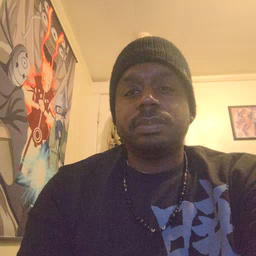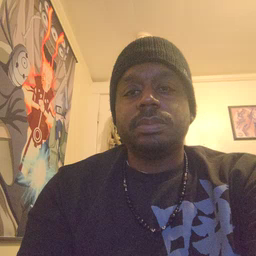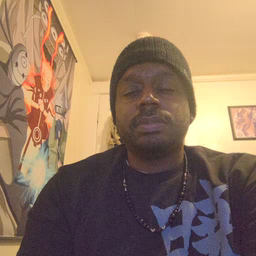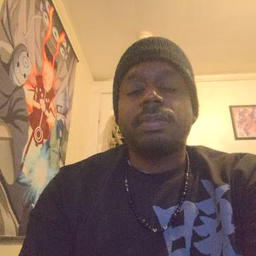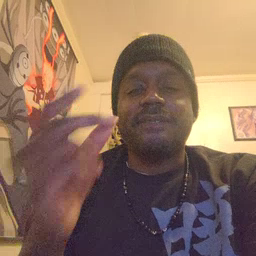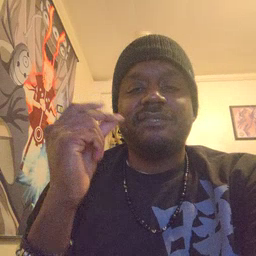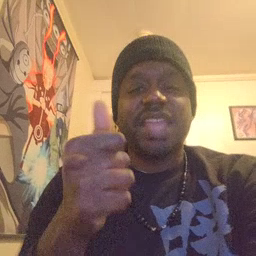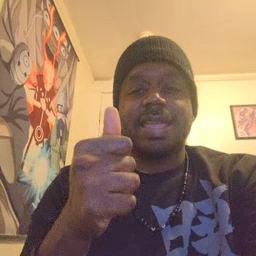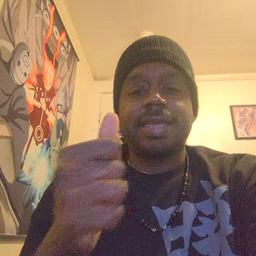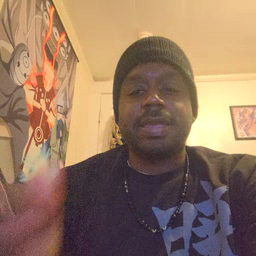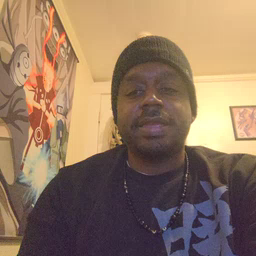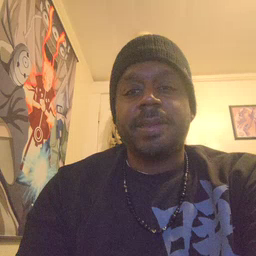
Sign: fast